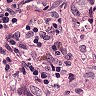
Metastatic tissue present: yes